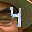
Label: 4